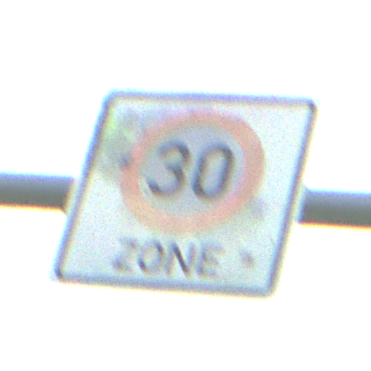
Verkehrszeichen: BeginnZone30
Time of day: MorningAfternoon
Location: Outdoor (Nature)
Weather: PartlyCloudy
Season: NotSpecified
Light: Natural